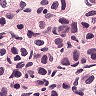
Metastatic tissue present: yes